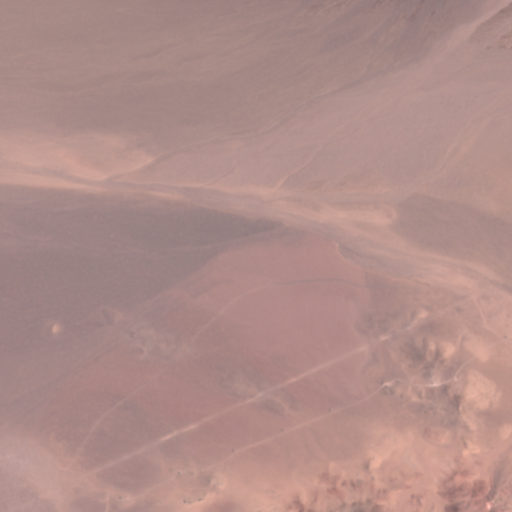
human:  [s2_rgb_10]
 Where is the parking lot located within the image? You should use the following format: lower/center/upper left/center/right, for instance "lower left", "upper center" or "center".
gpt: There is no parking lot in the image.